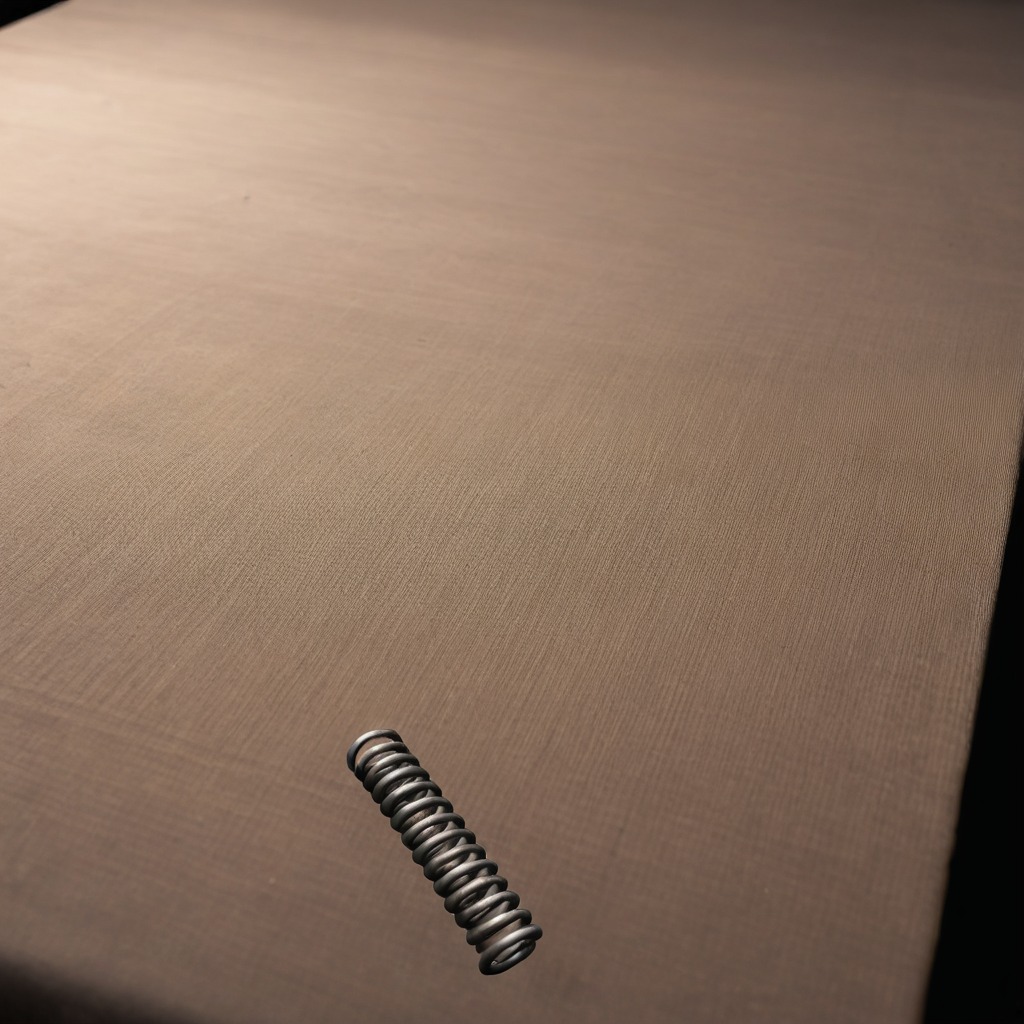
A coiled metal spring lies on a wooden table.